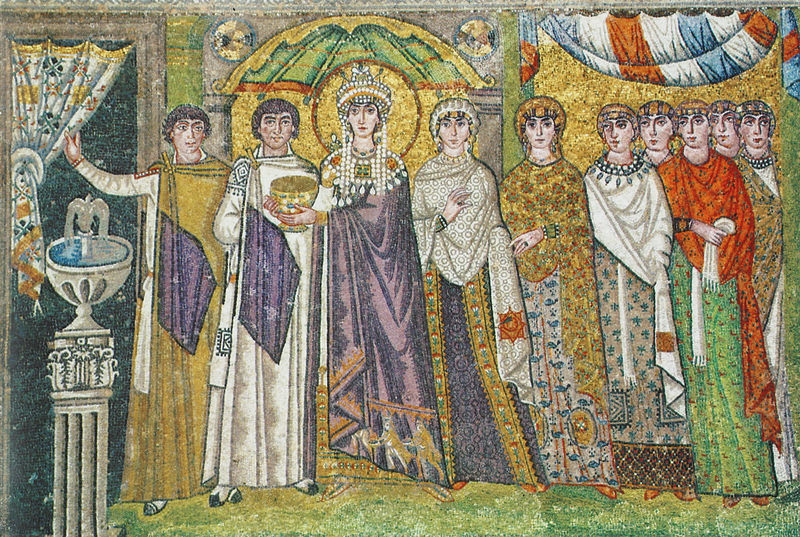
Titel: San Vitale
Standort: Ravenna, S. Vitale (EU - I - Emilia-Romagna)
Schlagwörter: blau, gruppe, wasser, weiß, frauen, grün, menschen, hut, hüte, kleider, kopfbedeckungen, köpfe, männer, schwarz, säule, säulen, rot, schirm, tuch, mütze, mützen, schale, vorhang, kirche, gewand, gold, kelch, adel, gewänder, ohrringe, girlande, edelsteine, krone, perlen, brunnen, springbrunnen, kopfbedeckung, bogen, violett, jugendstil, weiber, streifen, mosaik, rom, reihung, römer, armband, heiligenschein, nimbus, toga, baldachin, hochzeit, königin, heilige, muschel, pokal, maria, historisch, ottonisch, jungfrauen, okkult, heiden, mysterien, mitrs, mitras, aneinandergereiht, okult, mysterienkult, mitrsch, mitrasch, mitraschkult, mitraskult